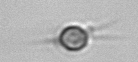
Label: Acanthoica_quattrospina